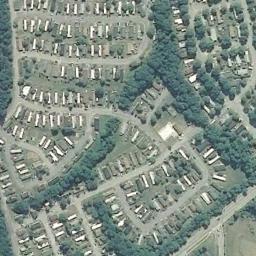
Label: mobile_home_park